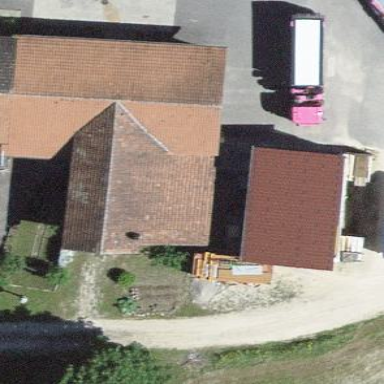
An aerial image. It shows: Garage.